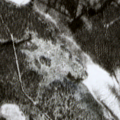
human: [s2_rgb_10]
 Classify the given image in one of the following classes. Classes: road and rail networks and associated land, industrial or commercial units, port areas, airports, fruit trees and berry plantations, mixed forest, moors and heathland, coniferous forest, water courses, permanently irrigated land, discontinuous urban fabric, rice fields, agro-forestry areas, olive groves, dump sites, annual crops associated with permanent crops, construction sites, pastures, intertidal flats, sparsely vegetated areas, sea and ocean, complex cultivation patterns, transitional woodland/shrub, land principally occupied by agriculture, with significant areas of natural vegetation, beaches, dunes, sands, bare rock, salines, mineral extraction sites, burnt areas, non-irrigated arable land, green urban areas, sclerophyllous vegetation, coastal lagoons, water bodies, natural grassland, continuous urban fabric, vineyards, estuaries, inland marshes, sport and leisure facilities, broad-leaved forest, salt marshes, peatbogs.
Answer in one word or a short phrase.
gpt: coniferous forest, mixed forest, transitional woodland/shrub